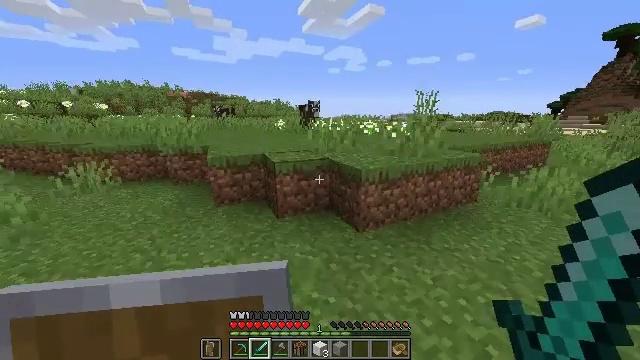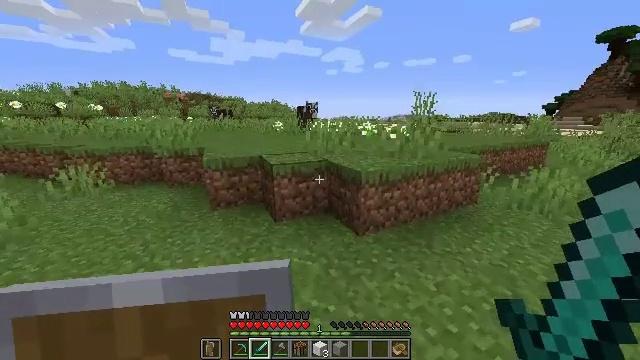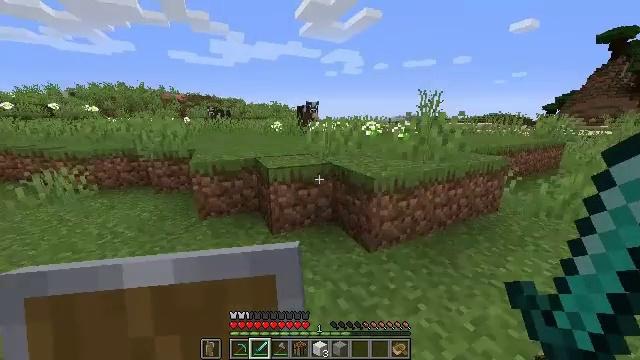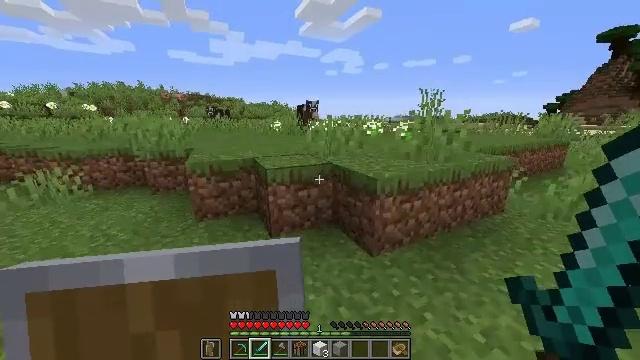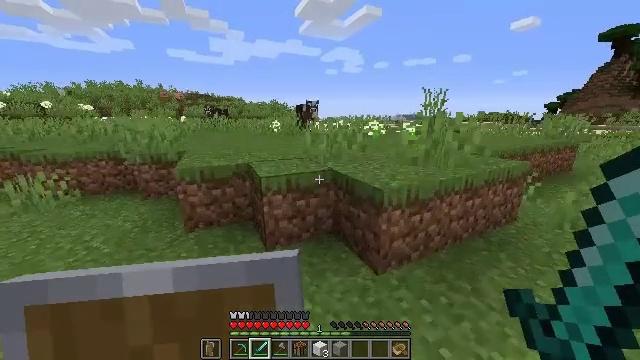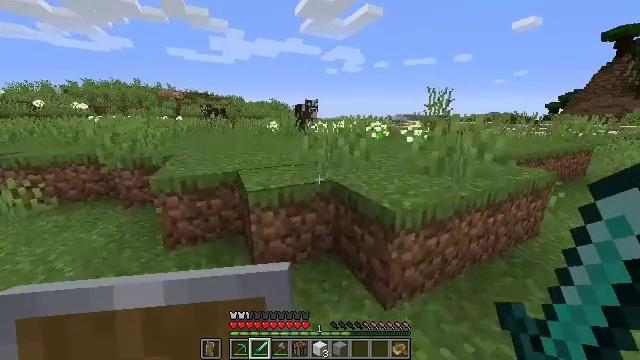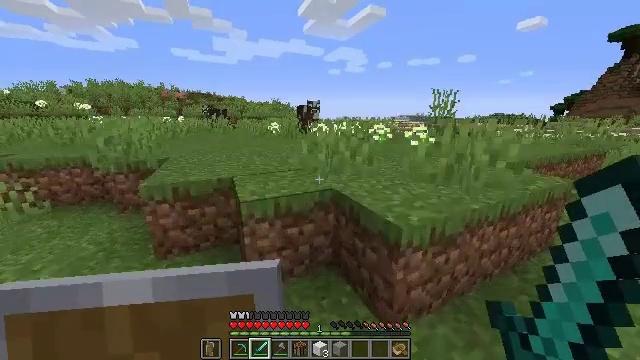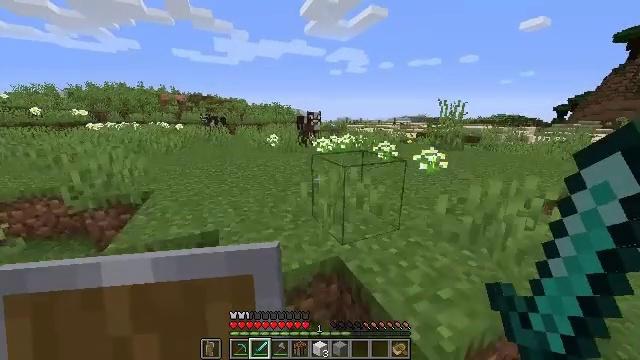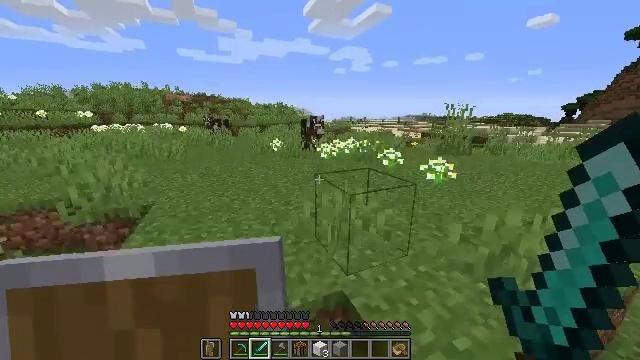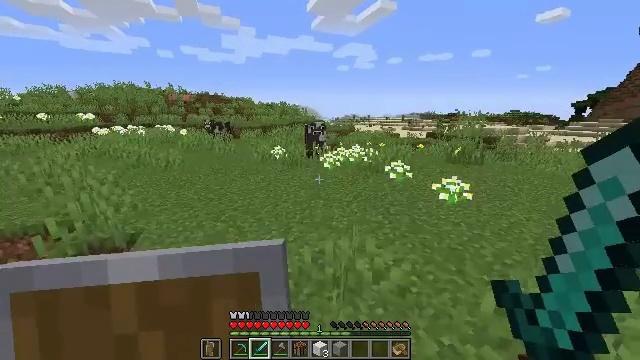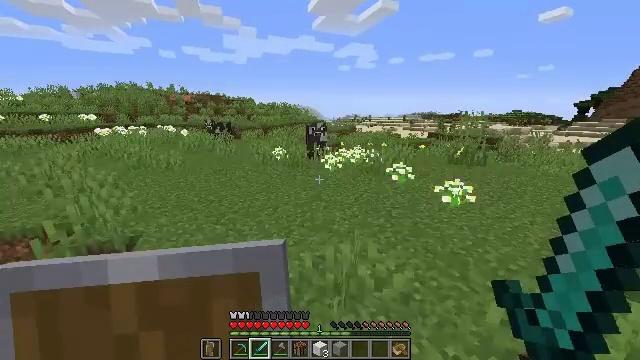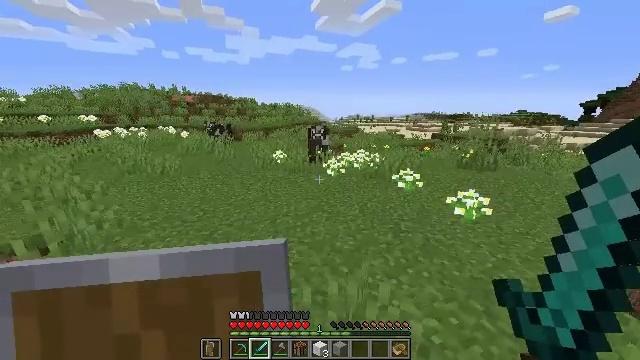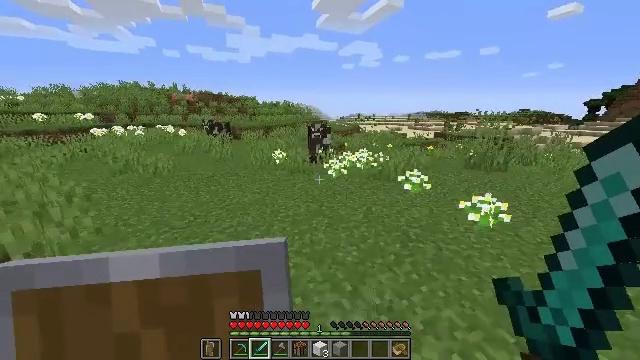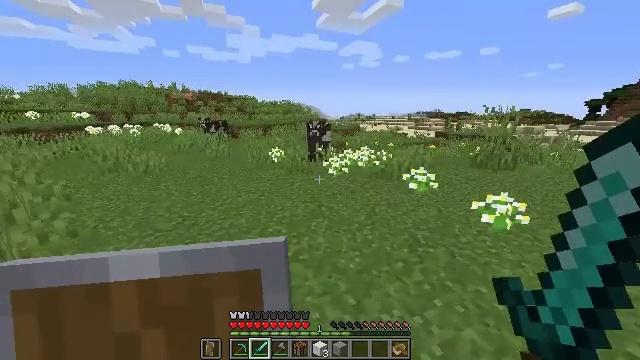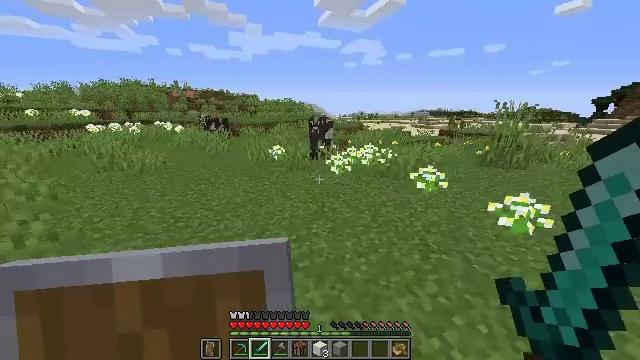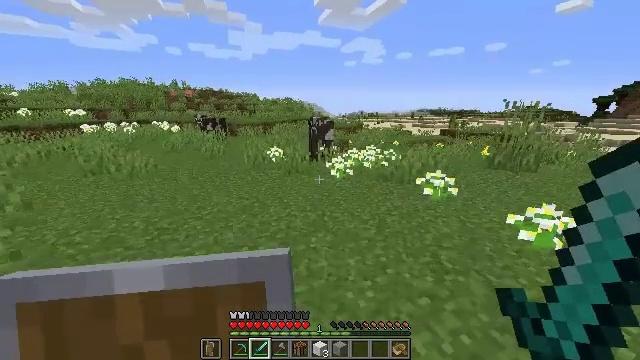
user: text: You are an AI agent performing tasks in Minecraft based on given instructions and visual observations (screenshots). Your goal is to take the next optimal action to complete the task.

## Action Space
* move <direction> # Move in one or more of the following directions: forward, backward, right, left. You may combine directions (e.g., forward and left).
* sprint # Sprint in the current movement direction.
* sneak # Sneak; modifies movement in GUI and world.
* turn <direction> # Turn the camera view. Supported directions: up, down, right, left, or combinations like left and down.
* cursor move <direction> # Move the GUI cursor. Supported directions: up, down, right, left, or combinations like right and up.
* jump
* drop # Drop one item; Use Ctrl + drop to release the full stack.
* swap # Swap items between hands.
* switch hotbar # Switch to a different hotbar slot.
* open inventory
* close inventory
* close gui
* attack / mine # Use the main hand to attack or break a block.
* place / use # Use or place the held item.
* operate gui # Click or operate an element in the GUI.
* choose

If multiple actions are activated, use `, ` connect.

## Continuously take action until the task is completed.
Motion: motion action
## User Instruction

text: Combat the cow.
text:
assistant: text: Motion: move forward
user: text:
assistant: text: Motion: move forward
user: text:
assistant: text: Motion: move forward
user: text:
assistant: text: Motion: move forward
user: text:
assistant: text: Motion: move forward
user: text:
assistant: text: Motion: move forward, jump
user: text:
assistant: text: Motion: move forward, jump
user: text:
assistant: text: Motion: move forward, jump
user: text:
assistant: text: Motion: move forward, jump
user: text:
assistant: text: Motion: move forward, jump
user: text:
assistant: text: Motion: move forward, jump
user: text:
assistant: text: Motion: move forward, jump
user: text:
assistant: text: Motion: move forward, jump
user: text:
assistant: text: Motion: move forward, jump
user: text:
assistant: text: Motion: move forward
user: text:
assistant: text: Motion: move forward
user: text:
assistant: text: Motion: move forward
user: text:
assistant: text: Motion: move forward
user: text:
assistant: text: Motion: move forward, jump
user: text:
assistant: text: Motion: move forward, jump
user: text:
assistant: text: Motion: move forward, jump
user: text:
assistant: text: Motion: move forward, jump
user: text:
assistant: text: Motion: move forward, jump
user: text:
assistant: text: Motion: move forward
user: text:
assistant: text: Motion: move forward, turn left
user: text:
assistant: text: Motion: move forward
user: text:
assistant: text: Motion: move forward, jump
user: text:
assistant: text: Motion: move forward, jump
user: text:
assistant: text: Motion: move forward, jump
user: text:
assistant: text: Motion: jump